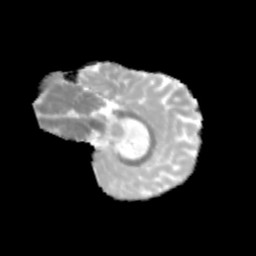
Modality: MD
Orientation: sagittal
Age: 11
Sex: male
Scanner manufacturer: siemens
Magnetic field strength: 3 T
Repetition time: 3.8 s
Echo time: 0.07 s